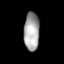
Tissue: lung
Cell type: Endothelial cells
Senescence score: 0.6109
Nuclear area (px): 577
Mean DAPI intensity: 166.858